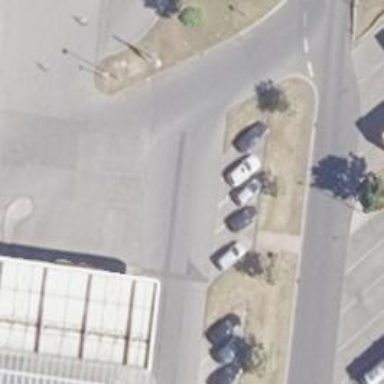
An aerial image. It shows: Footway along the road.